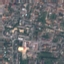
Land use / land cover class: Residential